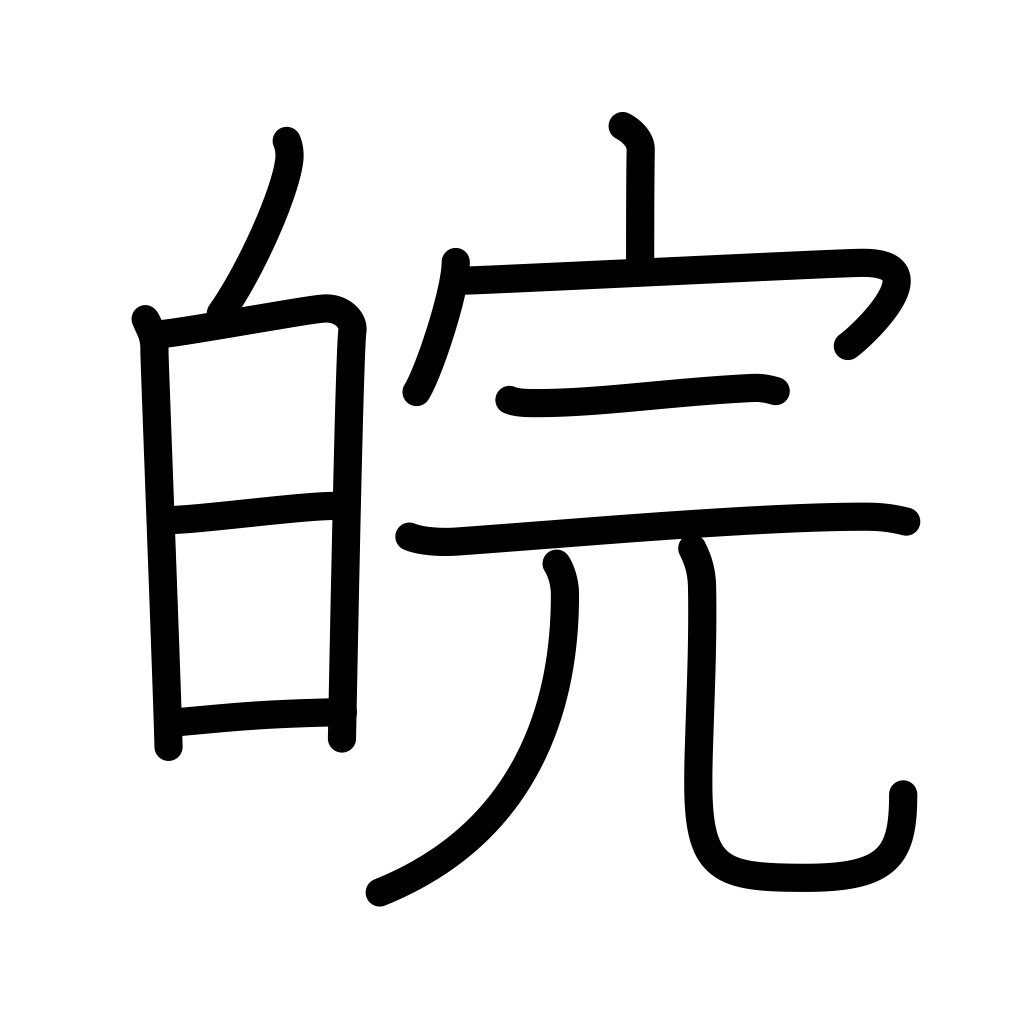
Meaning: Venus, morning star, place name